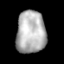
Tissue: lung
Cell type: Others
Senescence score: 0.2187
Nuclear area (px): 1218
Mean DAPI intensity: 179.51